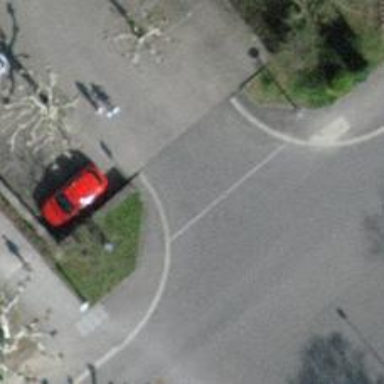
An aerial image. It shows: Asphalt footway with unmarked crossing.